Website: apple
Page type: address-validator
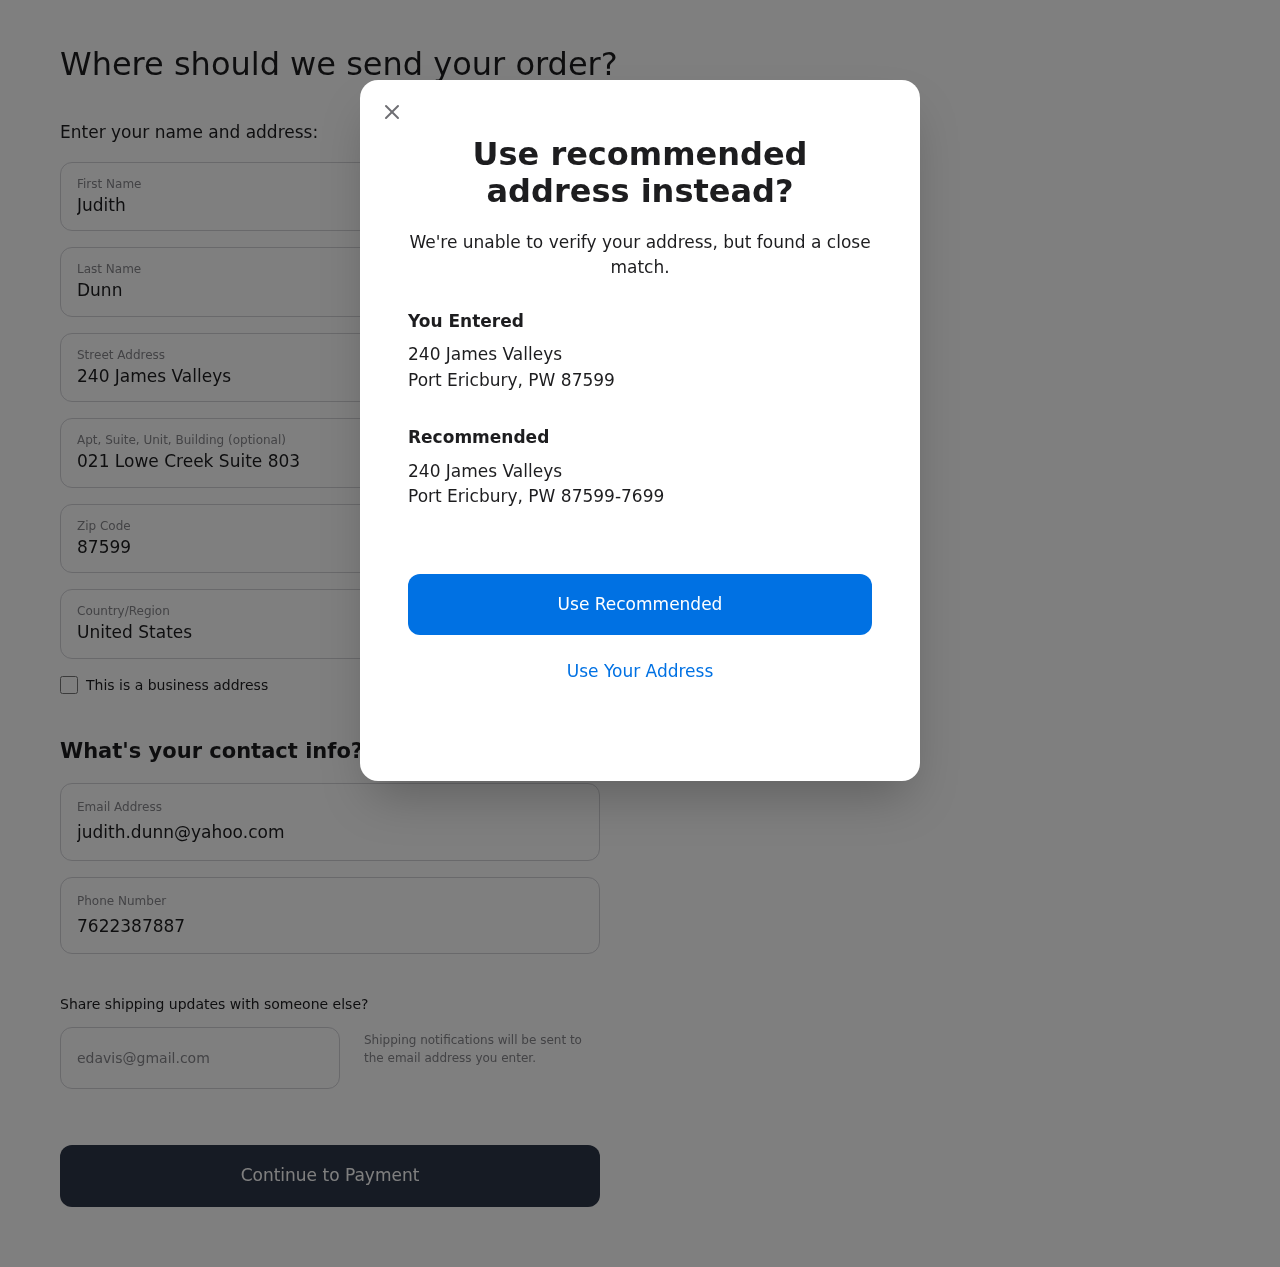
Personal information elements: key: PII_CITY
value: Port Ericbury
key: PII_COUNTRY
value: United States
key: PII_EMAIL
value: judith.dunn@yahoo.com
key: PII_FIRSTNAME
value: Judith
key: PII_GIFT_EMAIL
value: edavis@gmail.com
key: PII_LASTNAME
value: Dunn
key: PII_PHONE
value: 7622387887
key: PII_POSTCODE
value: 87599
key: PII_POSTCODE_FULL
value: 87599-7699
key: PII_STATE_ABBR
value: PW
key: PII_STREET
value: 240 James Valleys
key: PII_STREET2
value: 240 James Valleys
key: PII_STREET2
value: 021 Lowe Creek Suite 803
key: PII_CITY2
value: Port Ericbury
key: PII_STATE_ABBR2
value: PW